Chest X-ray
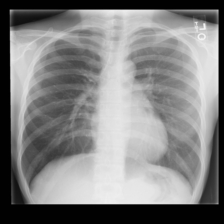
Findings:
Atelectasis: negative
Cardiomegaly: negative
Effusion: negative
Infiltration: negative
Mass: negative
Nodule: negative
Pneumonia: negative
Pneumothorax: negative
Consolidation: negative
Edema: negative
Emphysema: negative
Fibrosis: negative
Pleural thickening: negative
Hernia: negative